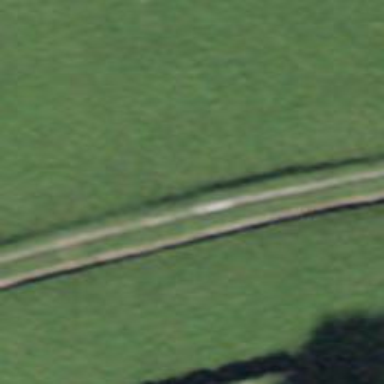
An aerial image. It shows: Gravel track road.